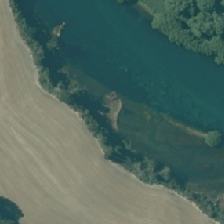
Land cover: herbaceous_freshwater_vege